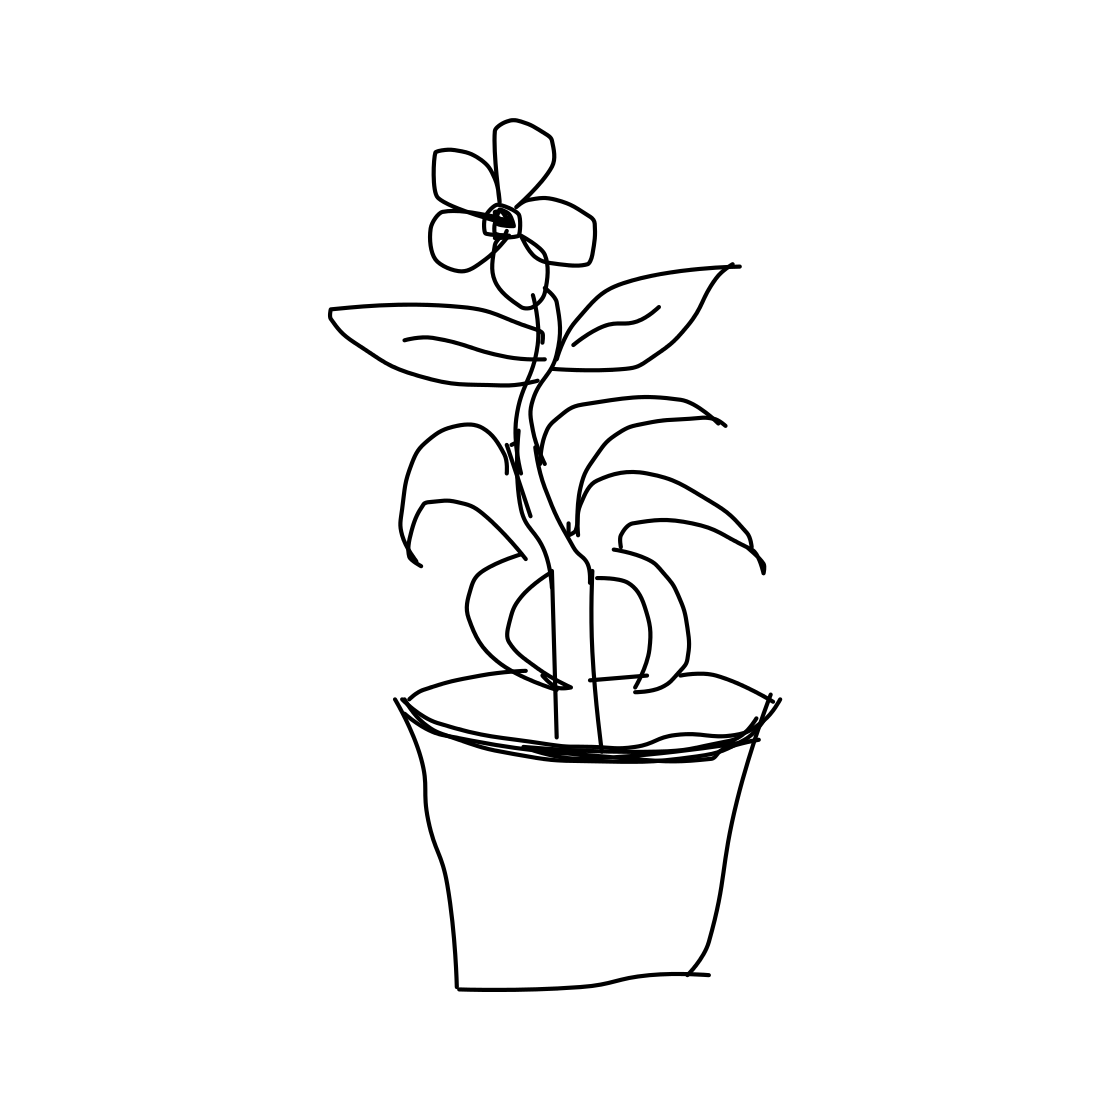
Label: potted plant